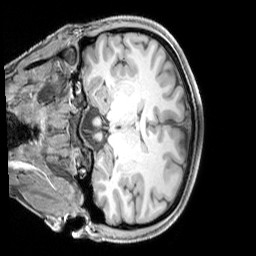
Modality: T1w
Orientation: coronal
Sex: female
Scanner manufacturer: siemens
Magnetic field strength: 3 T
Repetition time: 2.3 s
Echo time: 0.00226 s